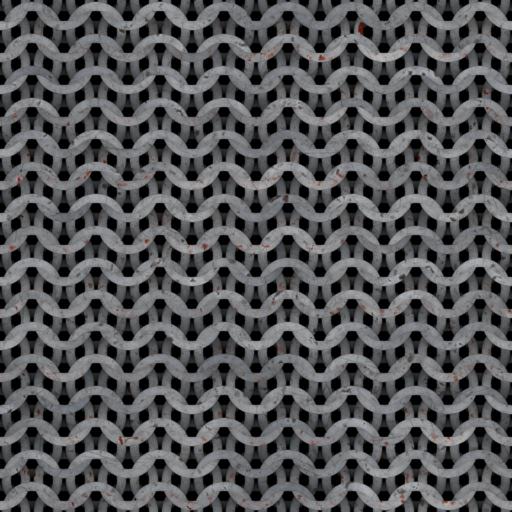
Tags: chainmail clothing fabric knight medival metal